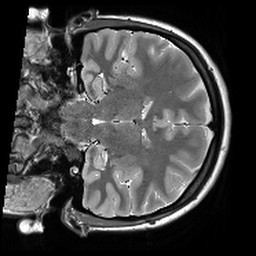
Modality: T2starw
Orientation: coronal
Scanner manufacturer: siemens
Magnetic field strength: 3 T
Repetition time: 8.1 s
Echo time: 0.05 s